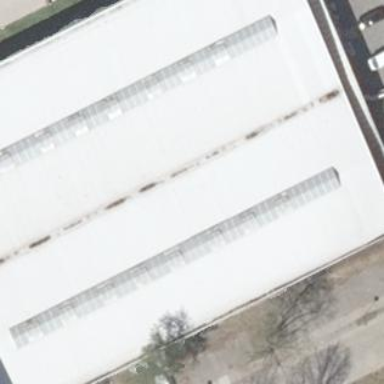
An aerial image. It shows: Industrial building.